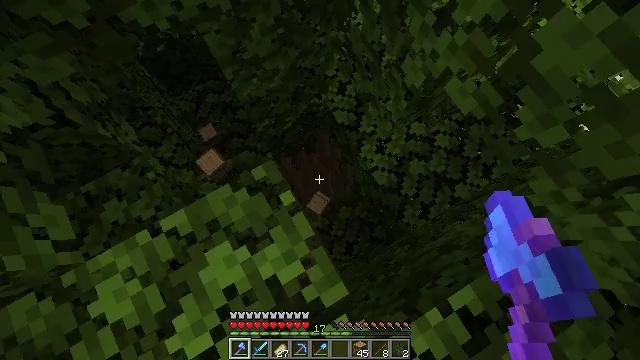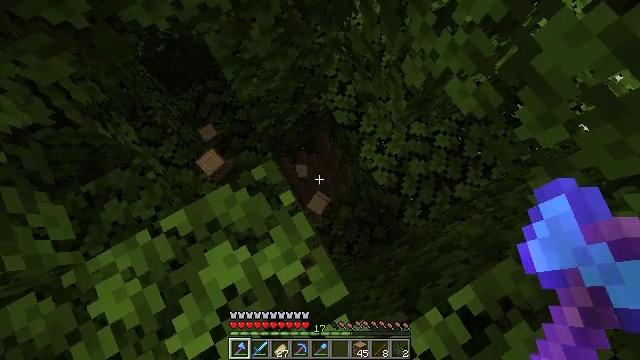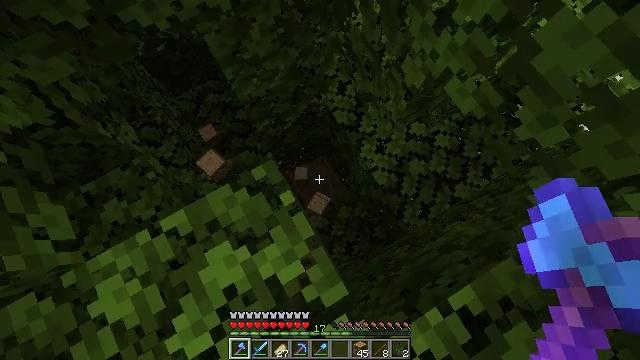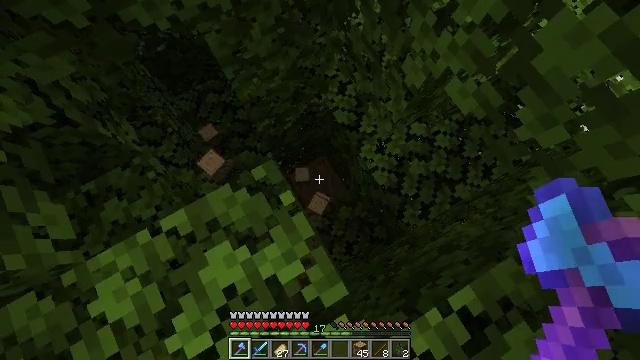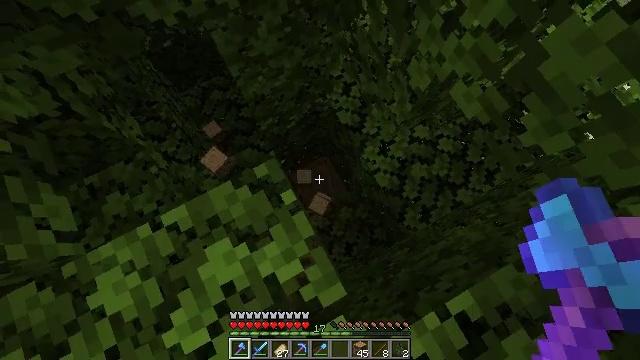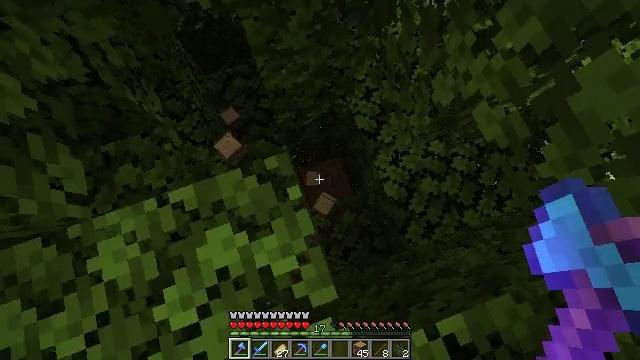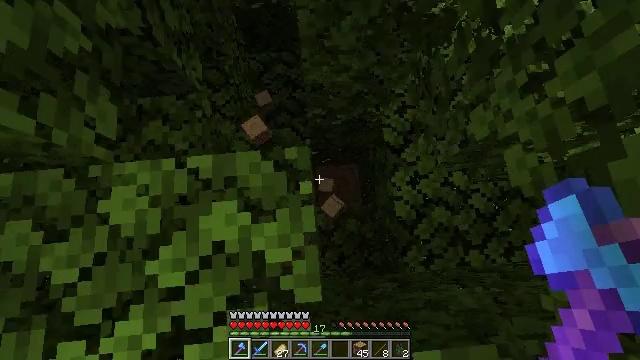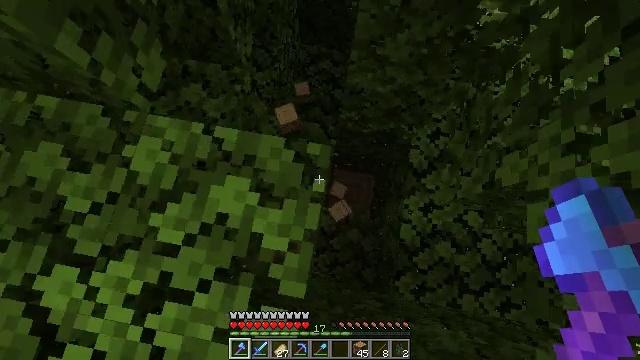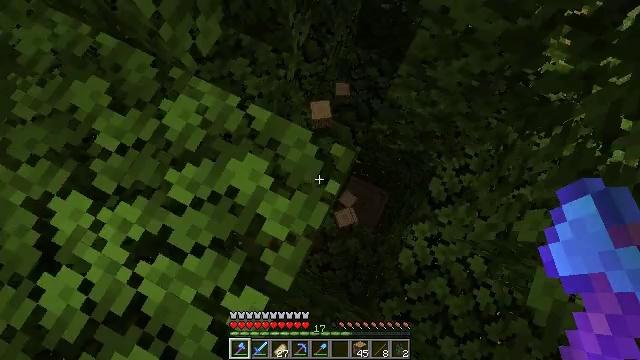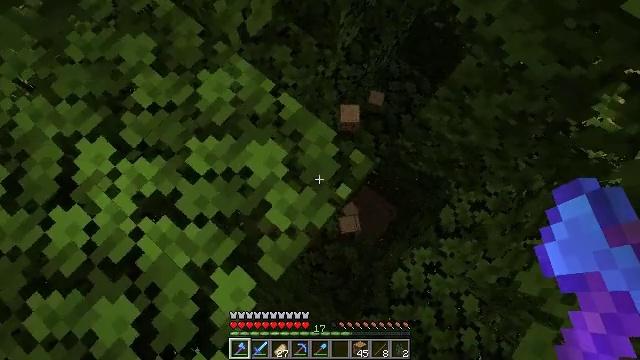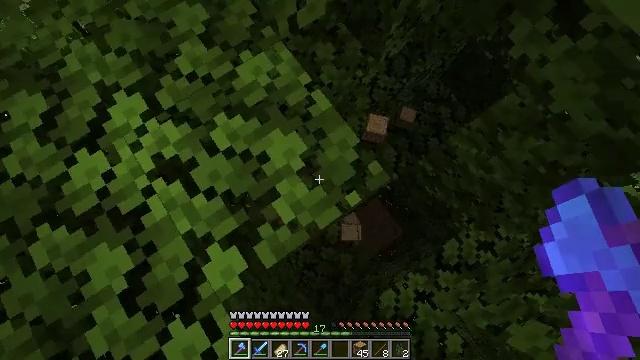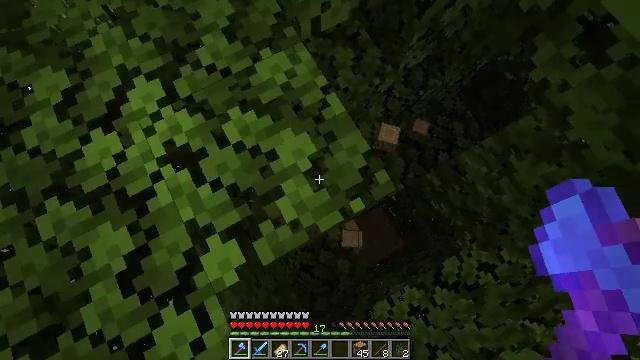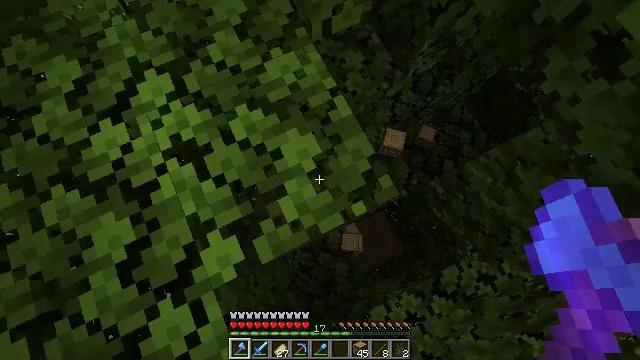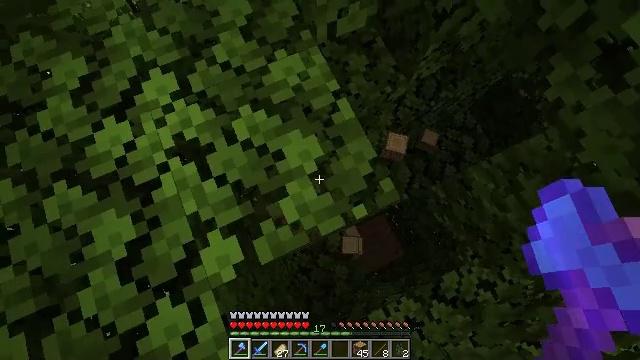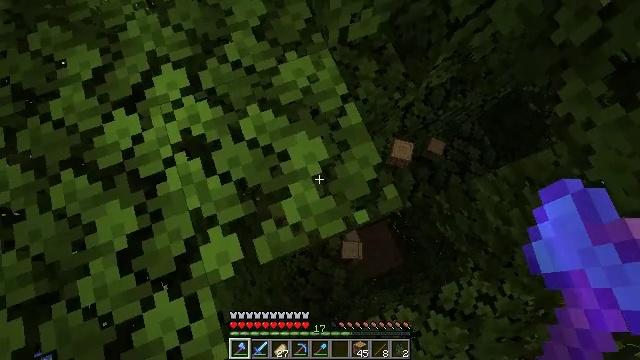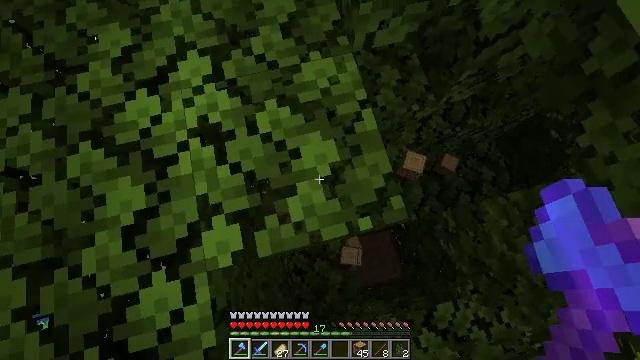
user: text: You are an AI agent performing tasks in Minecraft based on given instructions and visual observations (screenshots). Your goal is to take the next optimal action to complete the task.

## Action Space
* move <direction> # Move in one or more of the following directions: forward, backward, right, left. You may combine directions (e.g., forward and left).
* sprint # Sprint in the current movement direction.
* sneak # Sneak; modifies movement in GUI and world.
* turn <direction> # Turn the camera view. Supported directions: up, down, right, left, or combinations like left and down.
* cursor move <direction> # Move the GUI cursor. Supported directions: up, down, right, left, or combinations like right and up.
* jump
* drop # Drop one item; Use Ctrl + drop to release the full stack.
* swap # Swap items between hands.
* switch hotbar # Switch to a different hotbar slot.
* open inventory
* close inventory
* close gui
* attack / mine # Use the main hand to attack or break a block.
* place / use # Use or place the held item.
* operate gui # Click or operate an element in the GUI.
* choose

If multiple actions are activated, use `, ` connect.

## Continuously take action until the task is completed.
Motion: motion action
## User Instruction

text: Gather oak leaves by attacking.
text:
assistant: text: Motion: sneak, attack / mine
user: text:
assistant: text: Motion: sneak, attack / mine
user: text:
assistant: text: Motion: sneak, attack / mine
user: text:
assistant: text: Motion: sneak, turn left, attack / mine
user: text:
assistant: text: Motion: sneak, turn left
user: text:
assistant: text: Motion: sneak, turn left
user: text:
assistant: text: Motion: sneak, turn left
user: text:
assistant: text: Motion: sneak, turn left
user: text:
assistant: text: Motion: sneak, turn left
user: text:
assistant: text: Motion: sneak, turn left
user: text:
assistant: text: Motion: sneak, turn left
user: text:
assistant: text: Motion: sneak, turn left
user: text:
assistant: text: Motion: sneak, turn left
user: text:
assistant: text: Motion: sneak, turn left
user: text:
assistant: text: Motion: sneak, turn left
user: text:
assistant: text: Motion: sneak, turn left and up, attack / mine
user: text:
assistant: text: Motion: sneak, attack / mine
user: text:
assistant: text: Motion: sneak, attack / mine
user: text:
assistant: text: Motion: sneak, attack / mine
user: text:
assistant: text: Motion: sneak, attack / mine
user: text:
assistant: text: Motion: sneak, attack / mine
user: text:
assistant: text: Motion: sneak, turn left, attack / mine
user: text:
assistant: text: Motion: sneak, turn left and up, attack / mine
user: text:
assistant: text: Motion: sneak, attack / mine
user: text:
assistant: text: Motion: sneak, attack / mine
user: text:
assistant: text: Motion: sneak, attack / mine
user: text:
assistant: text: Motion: sneak, attack / mine
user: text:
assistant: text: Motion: sneak, attack / mine
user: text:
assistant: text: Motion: sneak, attack / mine
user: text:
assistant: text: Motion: sneak, attack / mine